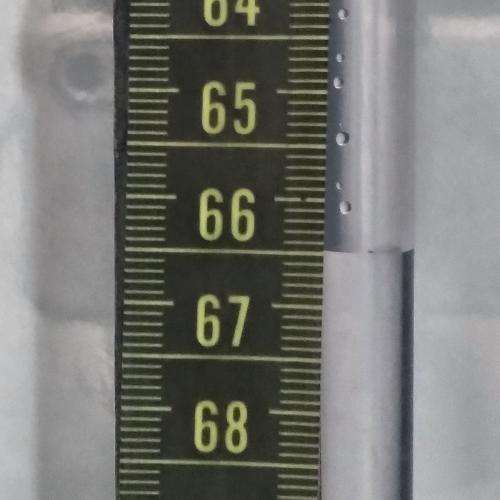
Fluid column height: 66.5 cm